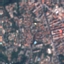
Label: Residential